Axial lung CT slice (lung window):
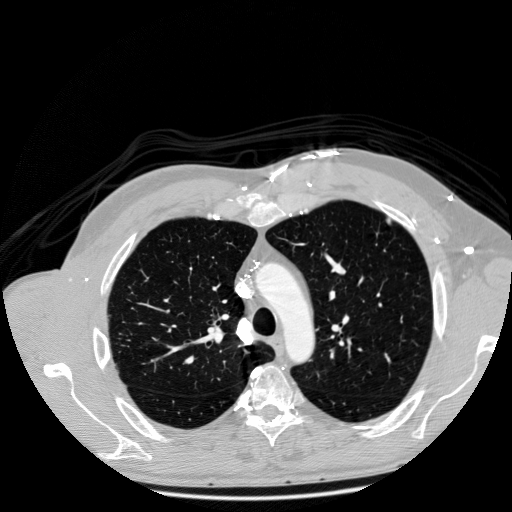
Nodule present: yes
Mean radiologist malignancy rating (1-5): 1